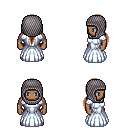
a pixel art fantasy rpg character, male body template, human, dark skin, underdress, red pants, brown ponytail hairstyle, chain hood, four views (front, back, left, right), 2x2 character sprite sheet, small pixel art, hard edges, no anti-aliasing